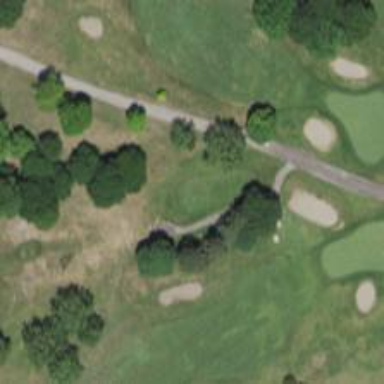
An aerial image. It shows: Path for golf carts.